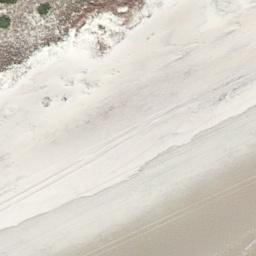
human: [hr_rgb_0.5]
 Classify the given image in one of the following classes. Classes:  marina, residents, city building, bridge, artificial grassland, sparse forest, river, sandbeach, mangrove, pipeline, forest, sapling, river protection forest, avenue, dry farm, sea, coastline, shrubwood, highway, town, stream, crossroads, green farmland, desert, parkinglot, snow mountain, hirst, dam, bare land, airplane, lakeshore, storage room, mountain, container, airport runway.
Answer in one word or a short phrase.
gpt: sandbeach